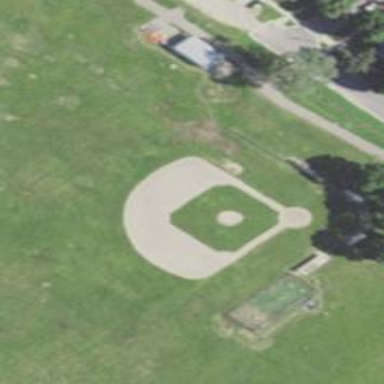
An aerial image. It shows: Baseball pitch for leisure land activities.